Interaction volume radius: 5 \u00c5
Interaction volume height: 15 \u00c5
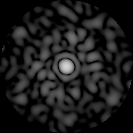
Disorder parameter: 0.8422